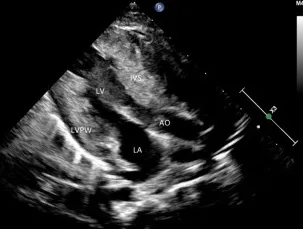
Echocardiographic findings. Echocardiography performed at 5 months of age shows. Significant myocardial hypertrophy.
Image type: radiology (ultrasound)